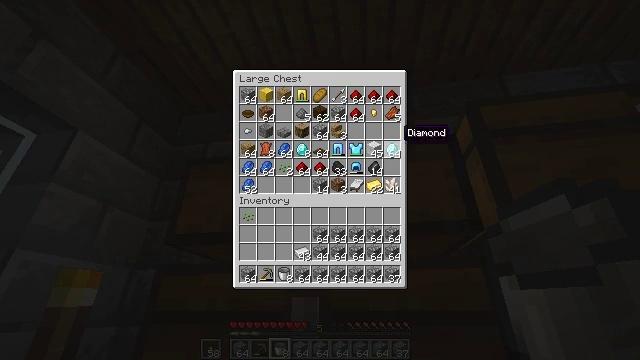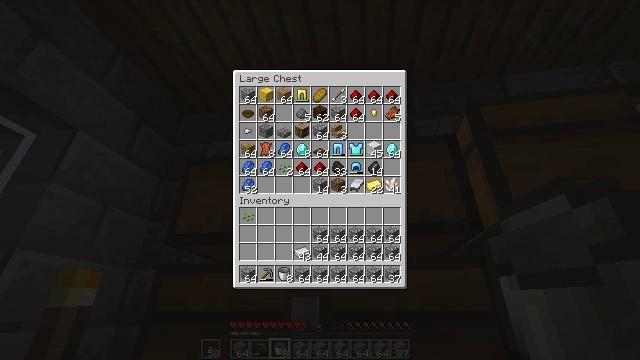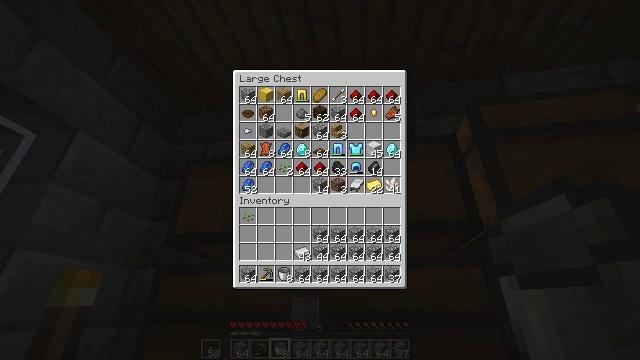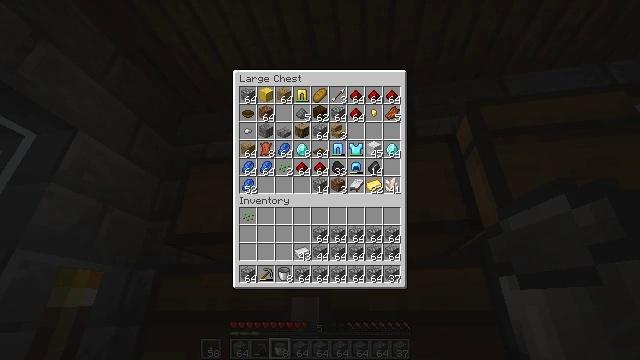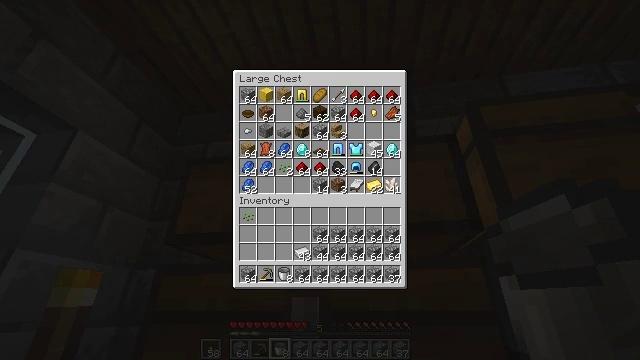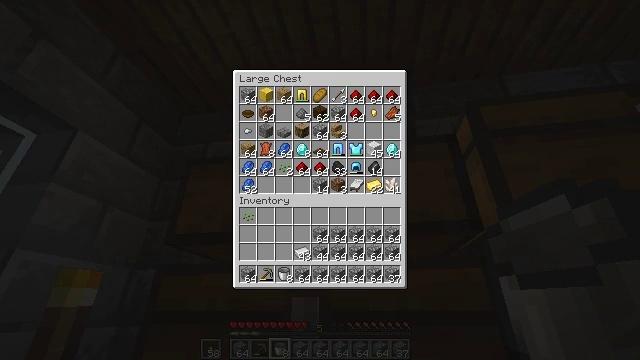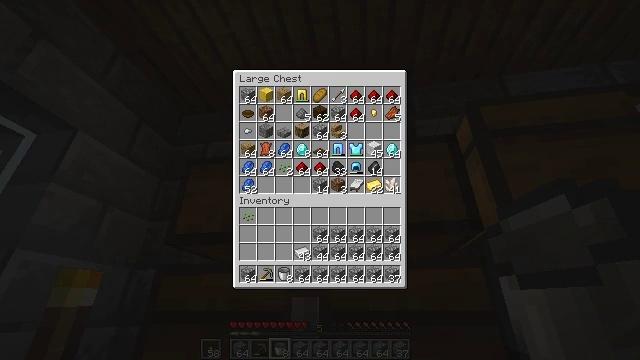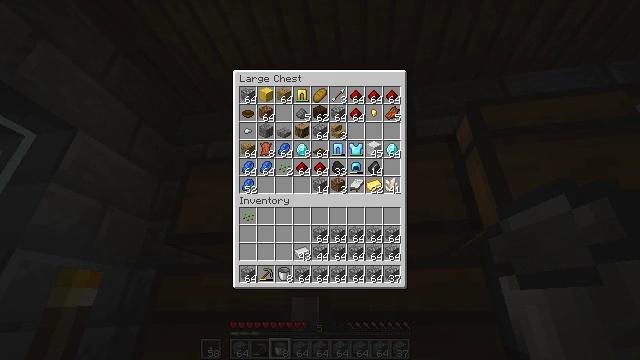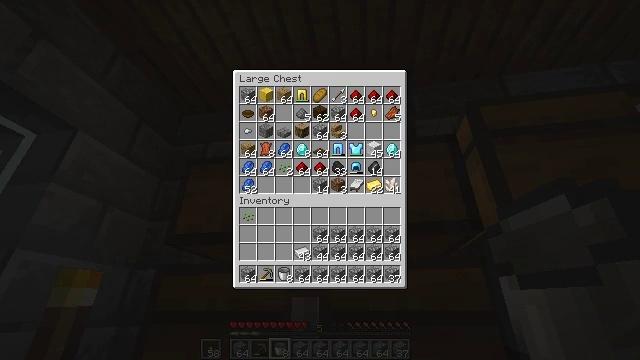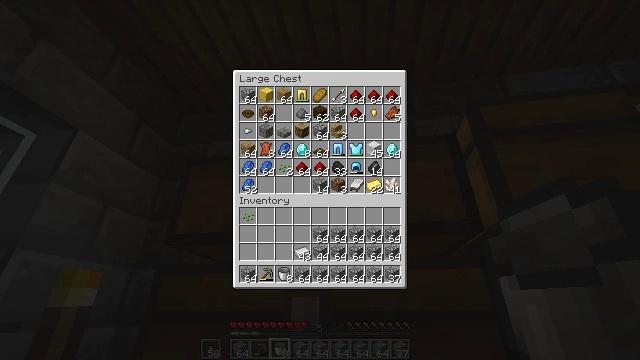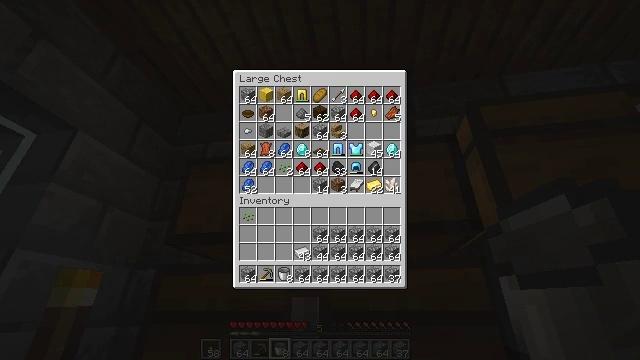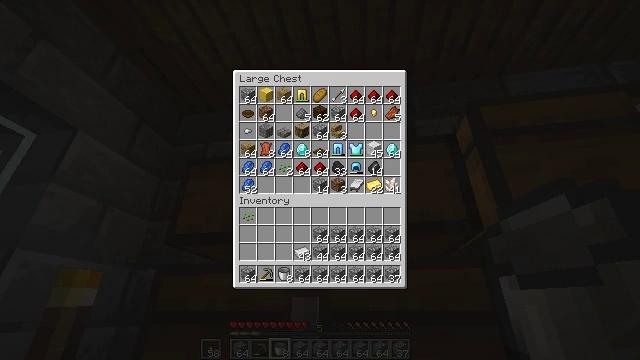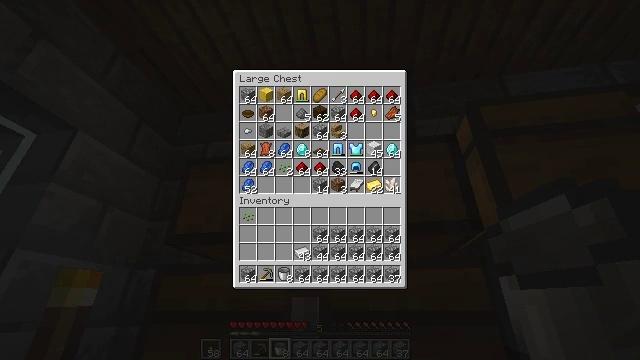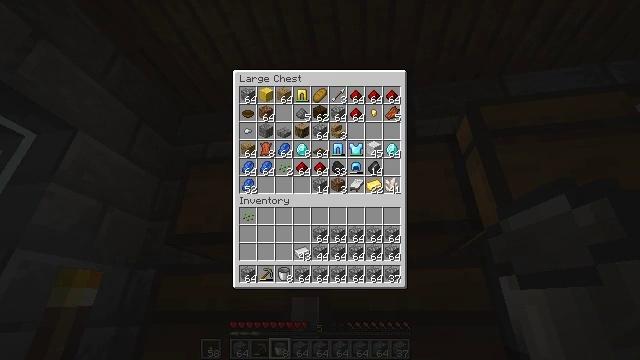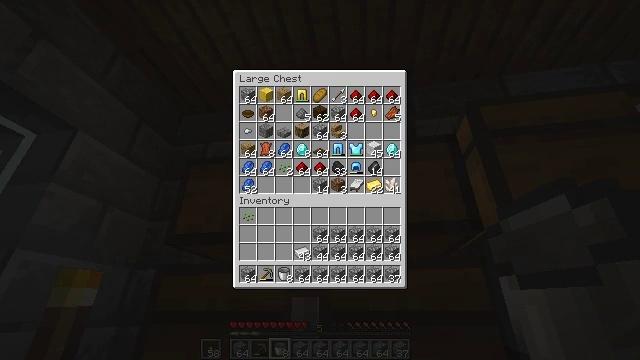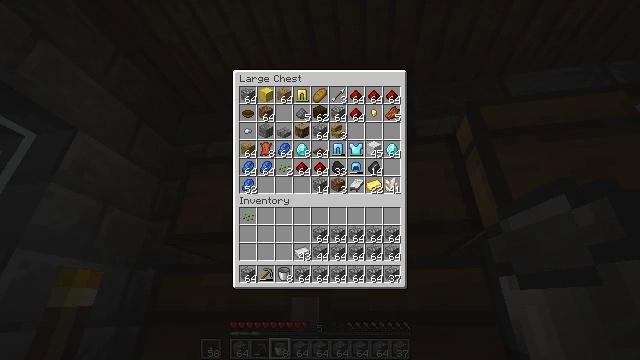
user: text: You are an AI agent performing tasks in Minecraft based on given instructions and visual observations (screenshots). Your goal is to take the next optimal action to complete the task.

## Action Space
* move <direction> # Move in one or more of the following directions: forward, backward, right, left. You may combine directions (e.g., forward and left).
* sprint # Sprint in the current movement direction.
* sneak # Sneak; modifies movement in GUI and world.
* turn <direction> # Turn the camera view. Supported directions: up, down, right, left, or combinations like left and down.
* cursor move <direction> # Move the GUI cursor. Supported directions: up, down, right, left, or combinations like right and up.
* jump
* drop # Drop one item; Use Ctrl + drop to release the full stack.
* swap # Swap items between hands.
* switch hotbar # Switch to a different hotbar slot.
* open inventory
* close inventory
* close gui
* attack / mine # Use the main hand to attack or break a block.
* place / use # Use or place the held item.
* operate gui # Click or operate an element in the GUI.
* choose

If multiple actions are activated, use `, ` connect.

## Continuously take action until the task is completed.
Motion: motion action
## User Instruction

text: Interact with the crafting table to get a dark oak trapdoor.
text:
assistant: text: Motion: cursor move right
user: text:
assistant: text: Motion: no_op
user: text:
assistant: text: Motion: no_op
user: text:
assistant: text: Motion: no_op
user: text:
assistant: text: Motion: no_op
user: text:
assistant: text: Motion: no_op
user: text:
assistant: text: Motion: no_op
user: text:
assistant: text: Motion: no_op
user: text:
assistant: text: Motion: no_op
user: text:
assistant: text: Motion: no_op
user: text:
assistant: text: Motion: no_op
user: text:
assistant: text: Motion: no_op
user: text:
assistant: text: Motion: no_op
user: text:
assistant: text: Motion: no_op
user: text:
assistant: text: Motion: no_op
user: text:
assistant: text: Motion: no_op
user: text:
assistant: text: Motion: no_op
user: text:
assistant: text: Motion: no_op
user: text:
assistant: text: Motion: no_op
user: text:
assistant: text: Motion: no_op
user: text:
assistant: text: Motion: no_op
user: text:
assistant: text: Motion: no_op
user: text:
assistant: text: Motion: no_op
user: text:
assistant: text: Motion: no_op
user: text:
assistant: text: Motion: no_op
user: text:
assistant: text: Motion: no_op
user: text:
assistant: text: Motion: no_op
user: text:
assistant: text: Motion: no_op
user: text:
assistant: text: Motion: no_op
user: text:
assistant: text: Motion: no_op